Interaction volume radius: 5 \u00c5
Interaction volume height: 10 \u00c5
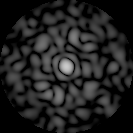
Disorder parameter: 0.7242